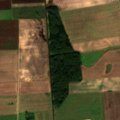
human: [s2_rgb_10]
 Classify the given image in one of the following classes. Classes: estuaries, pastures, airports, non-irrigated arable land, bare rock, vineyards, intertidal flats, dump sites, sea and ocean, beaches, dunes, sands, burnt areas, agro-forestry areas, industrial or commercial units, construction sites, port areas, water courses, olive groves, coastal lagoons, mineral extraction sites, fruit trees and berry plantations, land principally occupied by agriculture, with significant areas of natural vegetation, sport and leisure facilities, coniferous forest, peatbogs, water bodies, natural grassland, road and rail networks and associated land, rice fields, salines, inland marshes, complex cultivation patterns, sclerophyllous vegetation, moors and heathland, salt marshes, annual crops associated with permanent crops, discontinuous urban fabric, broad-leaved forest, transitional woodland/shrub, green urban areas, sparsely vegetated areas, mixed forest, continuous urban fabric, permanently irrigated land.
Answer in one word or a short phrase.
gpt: non-irrigated arable land, pastures, broad-leaved forest